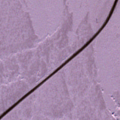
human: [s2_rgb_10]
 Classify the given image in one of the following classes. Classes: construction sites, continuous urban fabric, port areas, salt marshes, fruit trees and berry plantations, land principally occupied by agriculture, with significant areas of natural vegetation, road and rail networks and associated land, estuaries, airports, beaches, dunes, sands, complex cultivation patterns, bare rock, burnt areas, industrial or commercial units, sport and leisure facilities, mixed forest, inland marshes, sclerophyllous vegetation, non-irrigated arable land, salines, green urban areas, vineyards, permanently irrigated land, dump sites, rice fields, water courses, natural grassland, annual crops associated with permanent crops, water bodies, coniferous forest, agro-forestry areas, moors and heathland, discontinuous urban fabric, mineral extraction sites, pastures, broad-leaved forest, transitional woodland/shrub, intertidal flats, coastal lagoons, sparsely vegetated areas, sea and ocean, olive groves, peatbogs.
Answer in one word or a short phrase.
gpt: sea and ocean